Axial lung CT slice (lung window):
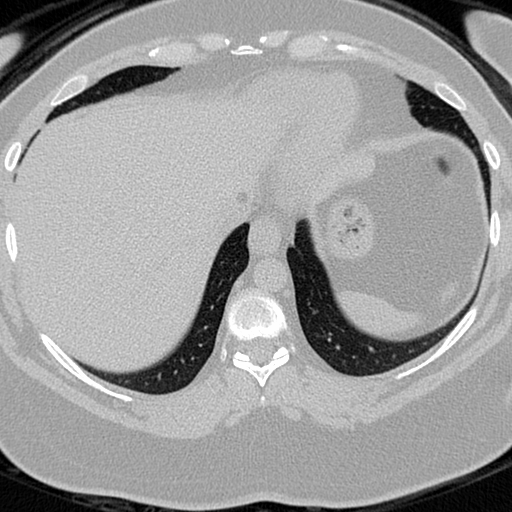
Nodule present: no